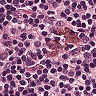
Metastatic tissue present: no